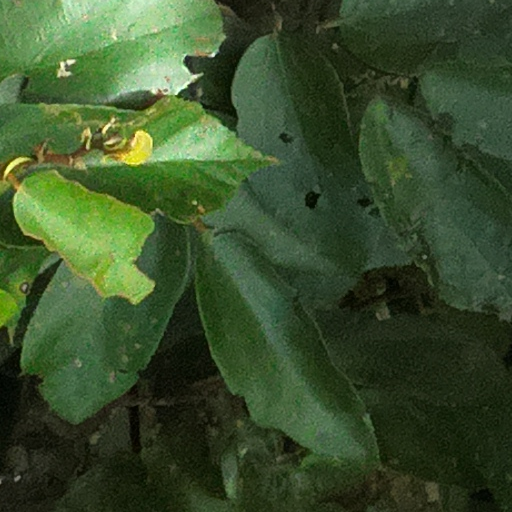
Species: Luehea seemannii
GBIF accepted scientific name: Luehea seemannii
Crown area (m\u00b2): 59.172